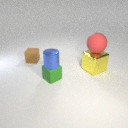
large yellow metal cube behind small green rubber cube